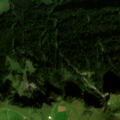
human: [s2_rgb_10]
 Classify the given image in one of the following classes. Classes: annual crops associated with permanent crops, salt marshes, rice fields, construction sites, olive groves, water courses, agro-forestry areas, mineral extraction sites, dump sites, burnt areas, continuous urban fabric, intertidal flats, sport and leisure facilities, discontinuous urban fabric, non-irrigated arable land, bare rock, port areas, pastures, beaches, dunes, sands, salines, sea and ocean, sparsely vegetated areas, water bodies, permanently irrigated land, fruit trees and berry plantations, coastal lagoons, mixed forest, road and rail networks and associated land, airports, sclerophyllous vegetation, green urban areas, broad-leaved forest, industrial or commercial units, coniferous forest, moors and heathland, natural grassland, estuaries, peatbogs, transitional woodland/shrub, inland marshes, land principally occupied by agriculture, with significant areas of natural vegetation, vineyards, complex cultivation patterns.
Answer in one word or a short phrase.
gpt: pastures, mixed forest, transitional woodland/shrub